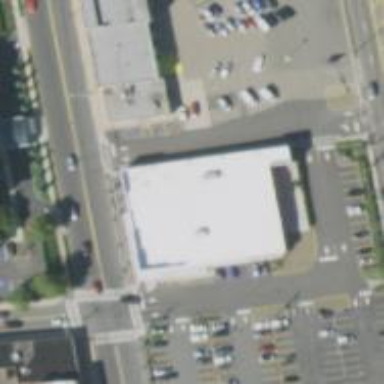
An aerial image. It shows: Supermarket.